Interaction volume radius: 10 \u00c5
Interaction volume height: 15 \u00c5
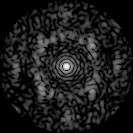
Disorder parameter: 0.6705